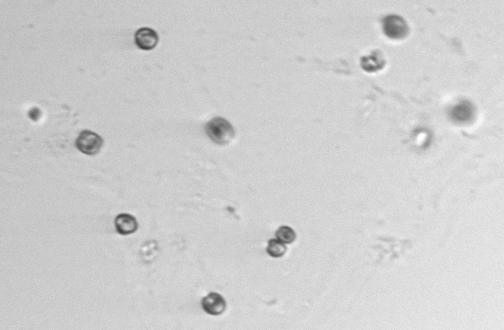
Label: Phaeocystis